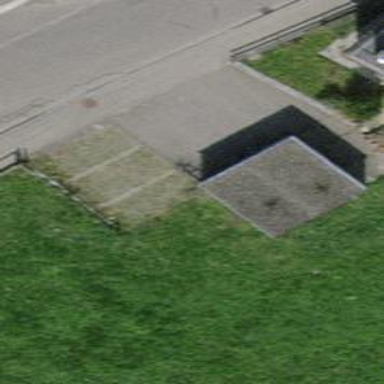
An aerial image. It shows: Garages with gravel roof.